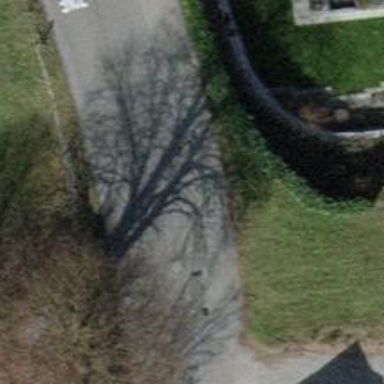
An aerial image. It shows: Hedge barrier.